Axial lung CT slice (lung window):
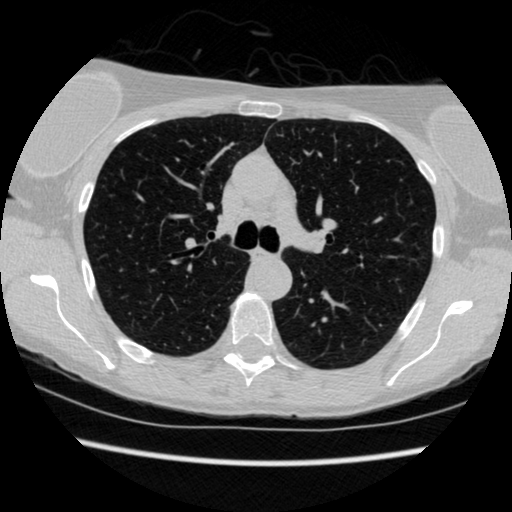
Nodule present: no